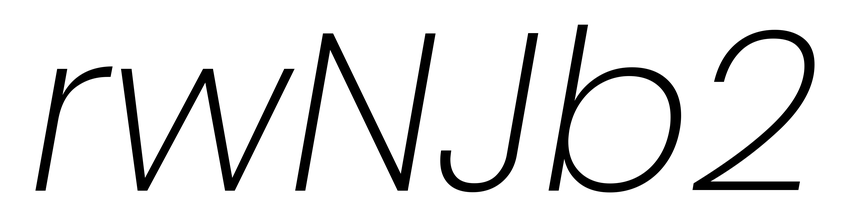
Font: Poppins-ExtraLightItalic